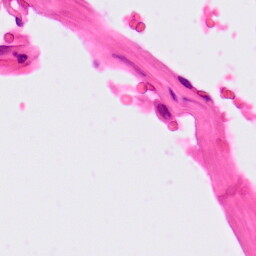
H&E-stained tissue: Lung